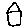
Label: house